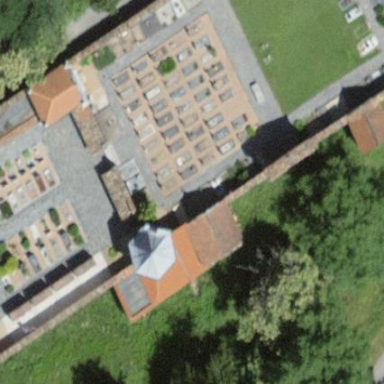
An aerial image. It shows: Cemetery.